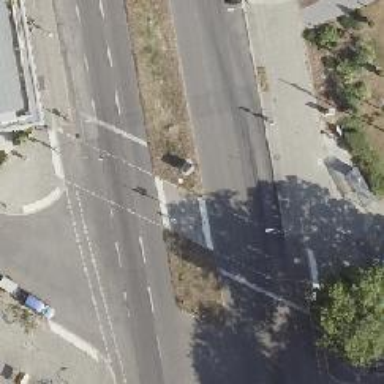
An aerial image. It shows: Road with traffic signals at crossing.